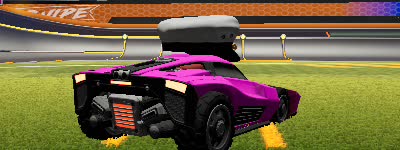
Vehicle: breakout